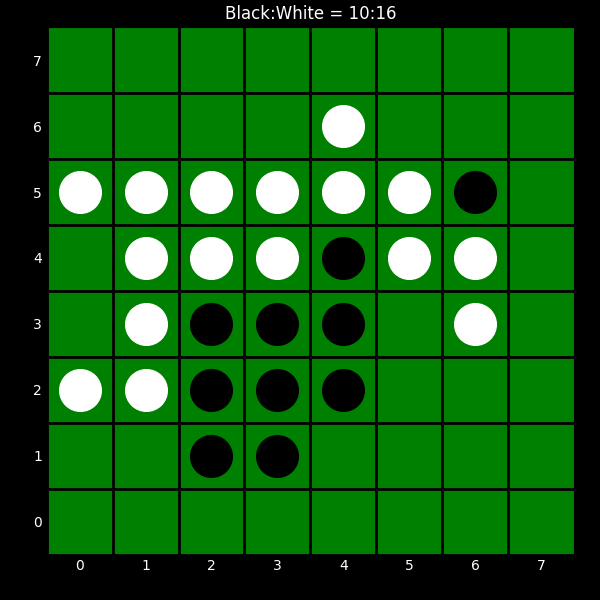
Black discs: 10
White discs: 16